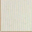
Piece: xx